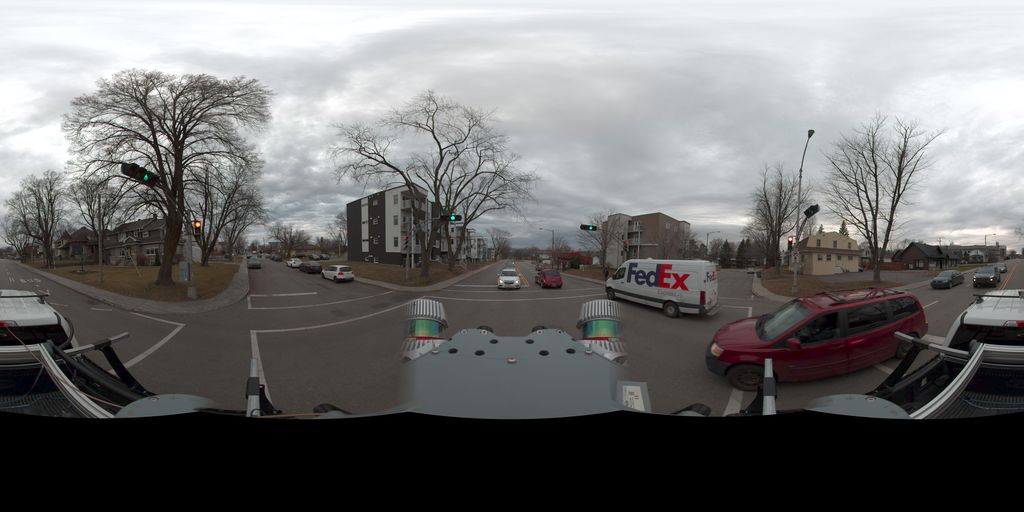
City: quebec_city